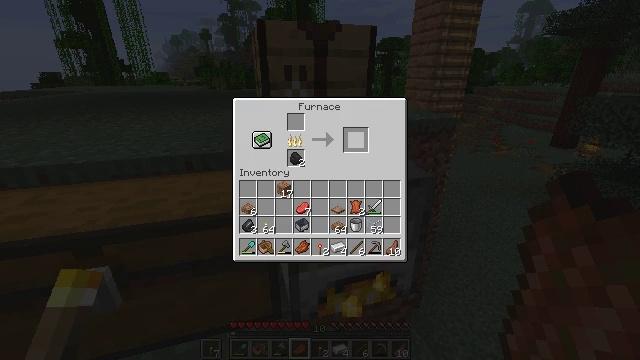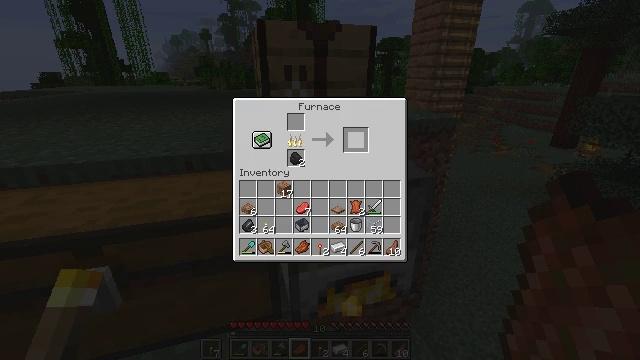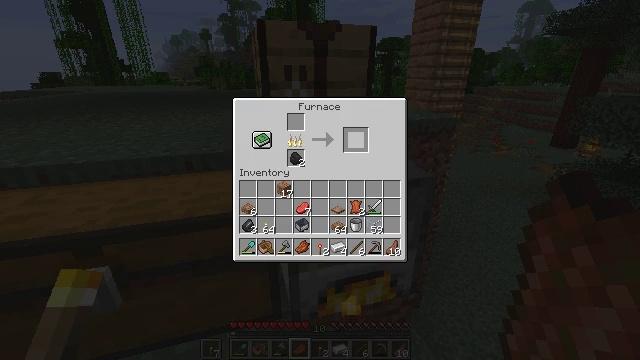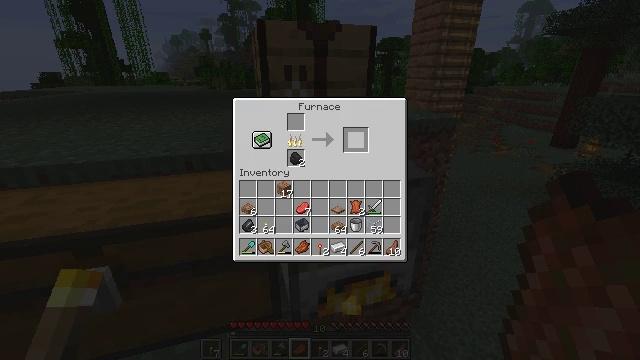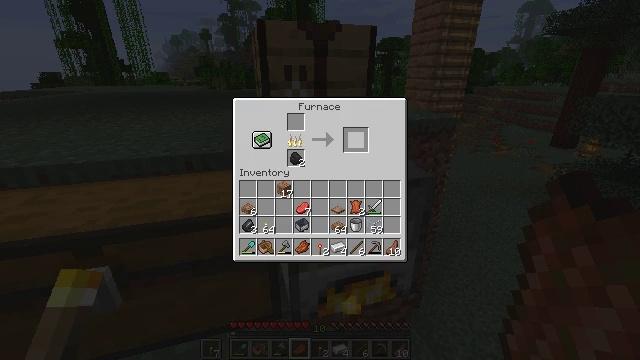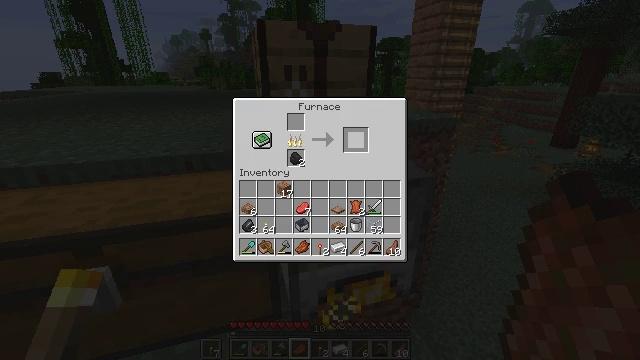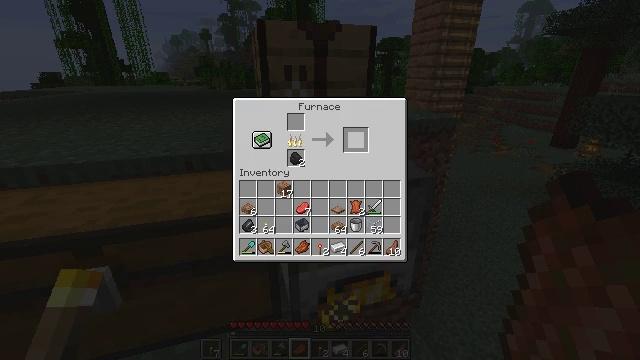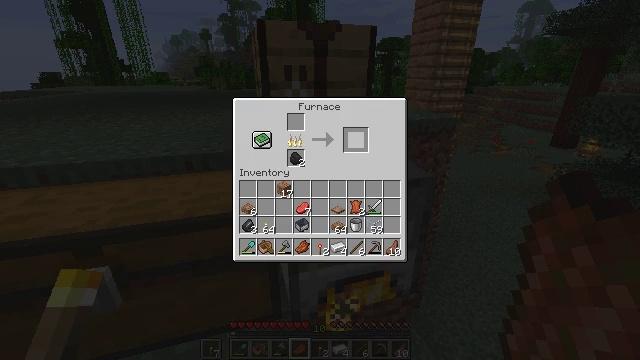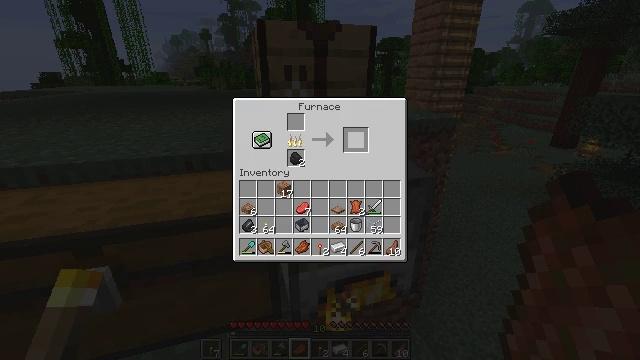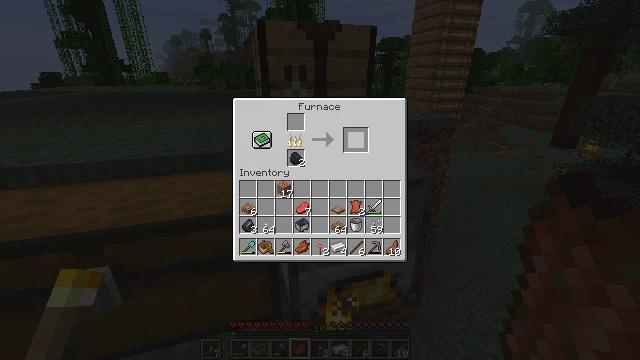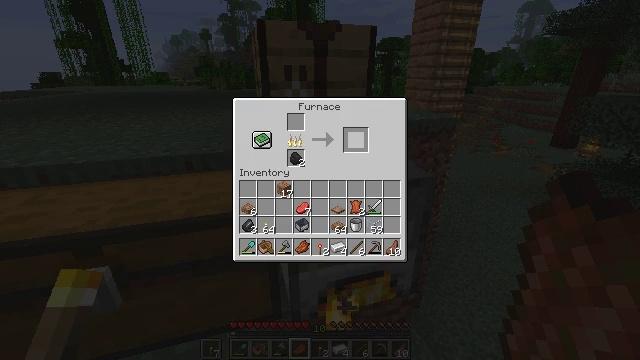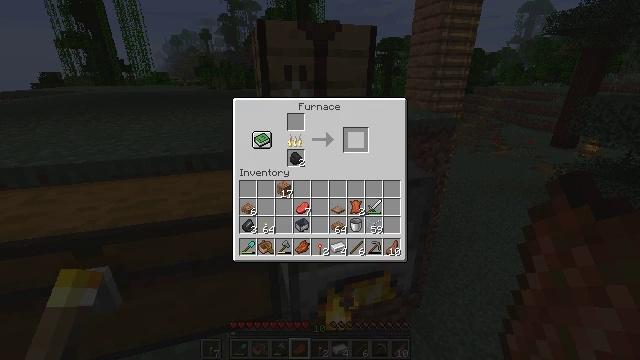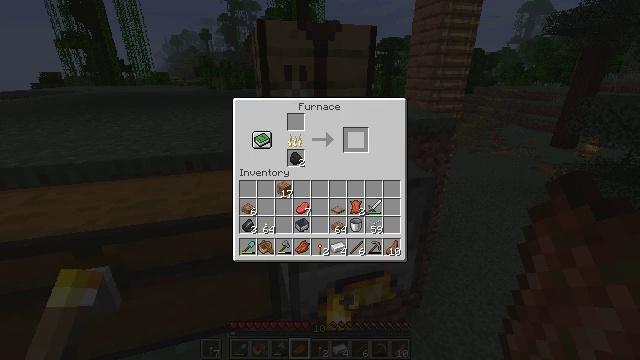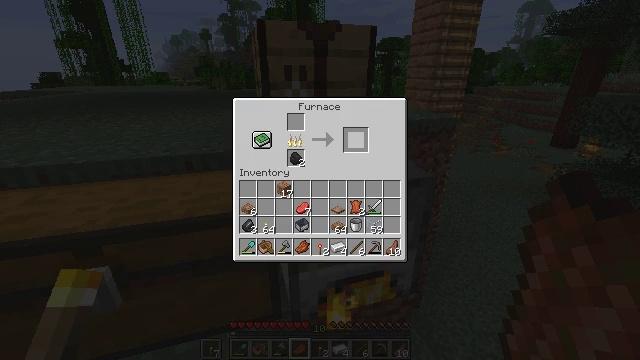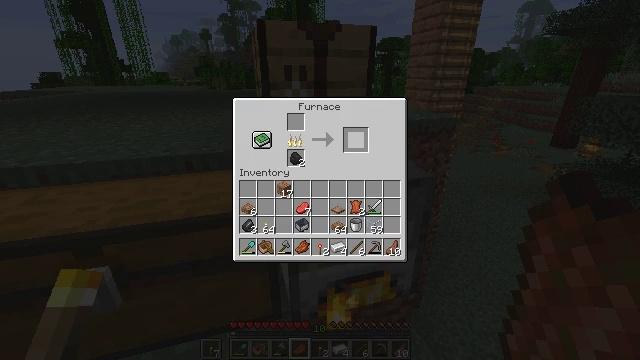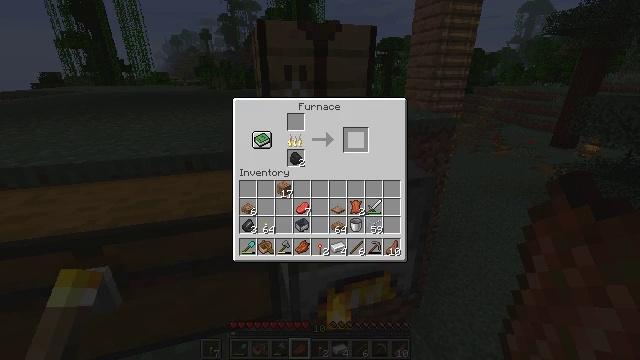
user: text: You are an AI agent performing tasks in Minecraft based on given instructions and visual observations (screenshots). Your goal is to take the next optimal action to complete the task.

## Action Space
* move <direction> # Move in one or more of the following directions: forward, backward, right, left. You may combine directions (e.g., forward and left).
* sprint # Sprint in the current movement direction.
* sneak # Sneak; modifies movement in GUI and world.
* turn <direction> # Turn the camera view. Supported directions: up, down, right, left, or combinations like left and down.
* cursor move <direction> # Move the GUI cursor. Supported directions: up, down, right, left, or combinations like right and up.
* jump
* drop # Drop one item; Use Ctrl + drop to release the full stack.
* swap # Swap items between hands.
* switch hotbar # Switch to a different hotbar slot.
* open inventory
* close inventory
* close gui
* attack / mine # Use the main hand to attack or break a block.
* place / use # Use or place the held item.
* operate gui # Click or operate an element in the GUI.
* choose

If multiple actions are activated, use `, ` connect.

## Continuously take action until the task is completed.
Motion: motion action
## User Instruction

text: Use jungle wood planks to craft a jungle sign.
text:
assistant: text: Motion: no_op
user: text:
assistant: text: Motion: no_op
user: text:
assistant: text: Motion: no_op
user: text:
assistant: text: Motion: no_op
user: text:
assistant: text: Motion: no_op
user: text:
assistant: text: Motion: no_op
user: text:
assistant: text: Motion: no_op
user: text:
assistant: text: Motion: no_op
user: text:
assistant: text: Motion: no_op
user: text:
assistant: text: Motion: no_op
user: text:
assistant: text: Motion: no_op
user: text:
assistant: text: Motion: no_op
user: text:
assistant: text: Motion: no_op
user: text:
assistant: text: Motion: no_op
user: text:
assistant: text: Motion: no_op
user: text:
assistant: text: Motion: no_op
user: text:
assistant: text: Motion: no_op
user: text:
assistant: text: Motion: no_op
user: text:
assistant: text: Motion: no_op
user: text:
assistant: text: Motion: no_op
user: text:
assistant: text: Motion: no_op
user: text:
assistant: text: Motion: no_op
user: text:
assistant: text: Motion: no_op
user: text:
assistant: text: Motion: no_op
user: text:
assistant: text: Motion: no_op
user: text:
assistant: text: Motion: no_op
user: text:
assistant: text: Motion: no_op
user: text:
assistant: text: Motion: no_op
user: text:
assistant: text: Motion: no_op
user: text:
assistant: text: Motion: no_op